Question: Count the number of objects in the diagram.
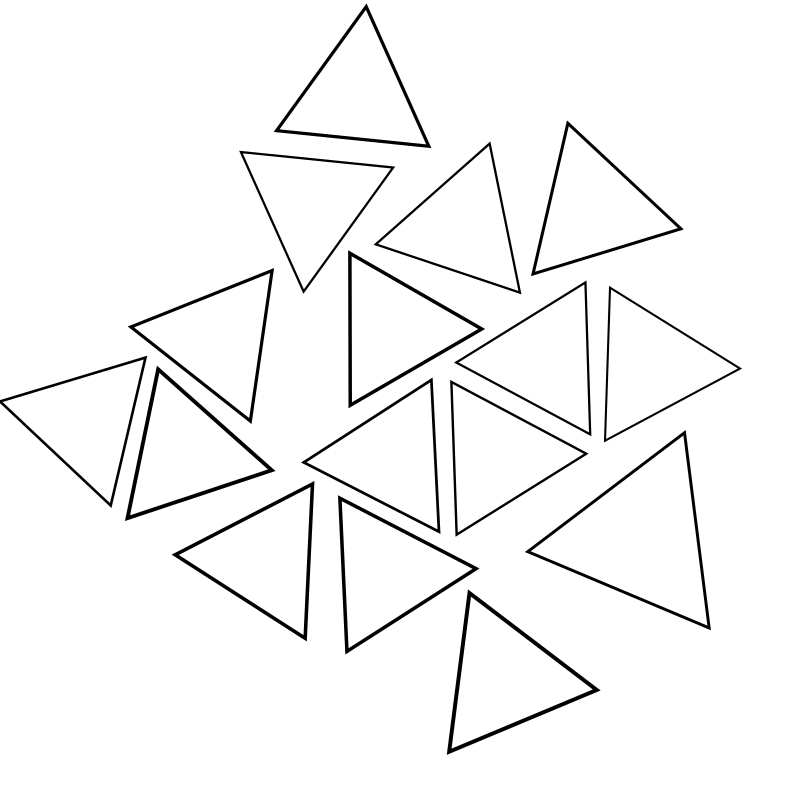
Answer: 16